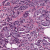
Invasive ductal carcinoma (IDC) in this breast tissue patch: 1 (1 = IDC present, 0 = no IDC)